Question: I have a Pydantic model as below
'''
class Student(BaseModel):
name:str
age:int
'''
With this setup, I wish to get the OpenAPI schema as following,

So, how can I use the Pydantic model to get the from query parameter in FastAPI?
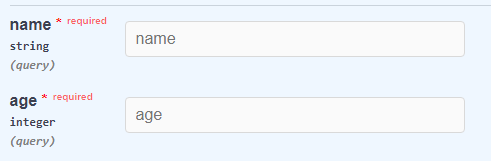
Answer: You can do something like this,
'''
from fastapi import FastAPI, Depends
from pydantic import BaseModel
app = FastAPI()
class Student(BaseModel):
name: str
age: int
@app.get("/")
def read_root(student: Student = Depends()):
return {"name": student.name, "age": student.age}
'''
Also, note that the query parameters are usually "" fields and if you wish to make them optional, use 'Optional' type hint as,
'''
from fastapi import FastAPI, Depends
from typing import Optional
from pydantic import BaseModel
app = FastAPI()
class Student(BaseModel):
name: str
age: Optional[int]
@app.get("/")
def read_root(student: Student = Depends()):
return {"name": student.name, "age": student.age}
'''
<URL>